Question: in the storyboard there is a object entity that can be added to a view controller. My problem is i am not sure of its purpose. What is its usefulness and also can you show its usage and how the same thing can be done programatically. I've tried dragging the object template over to a viewController but i dont know what to do with it afterwards. I'll provide a screenshot of exactly what im looking for since its in the interface builder of xcode:

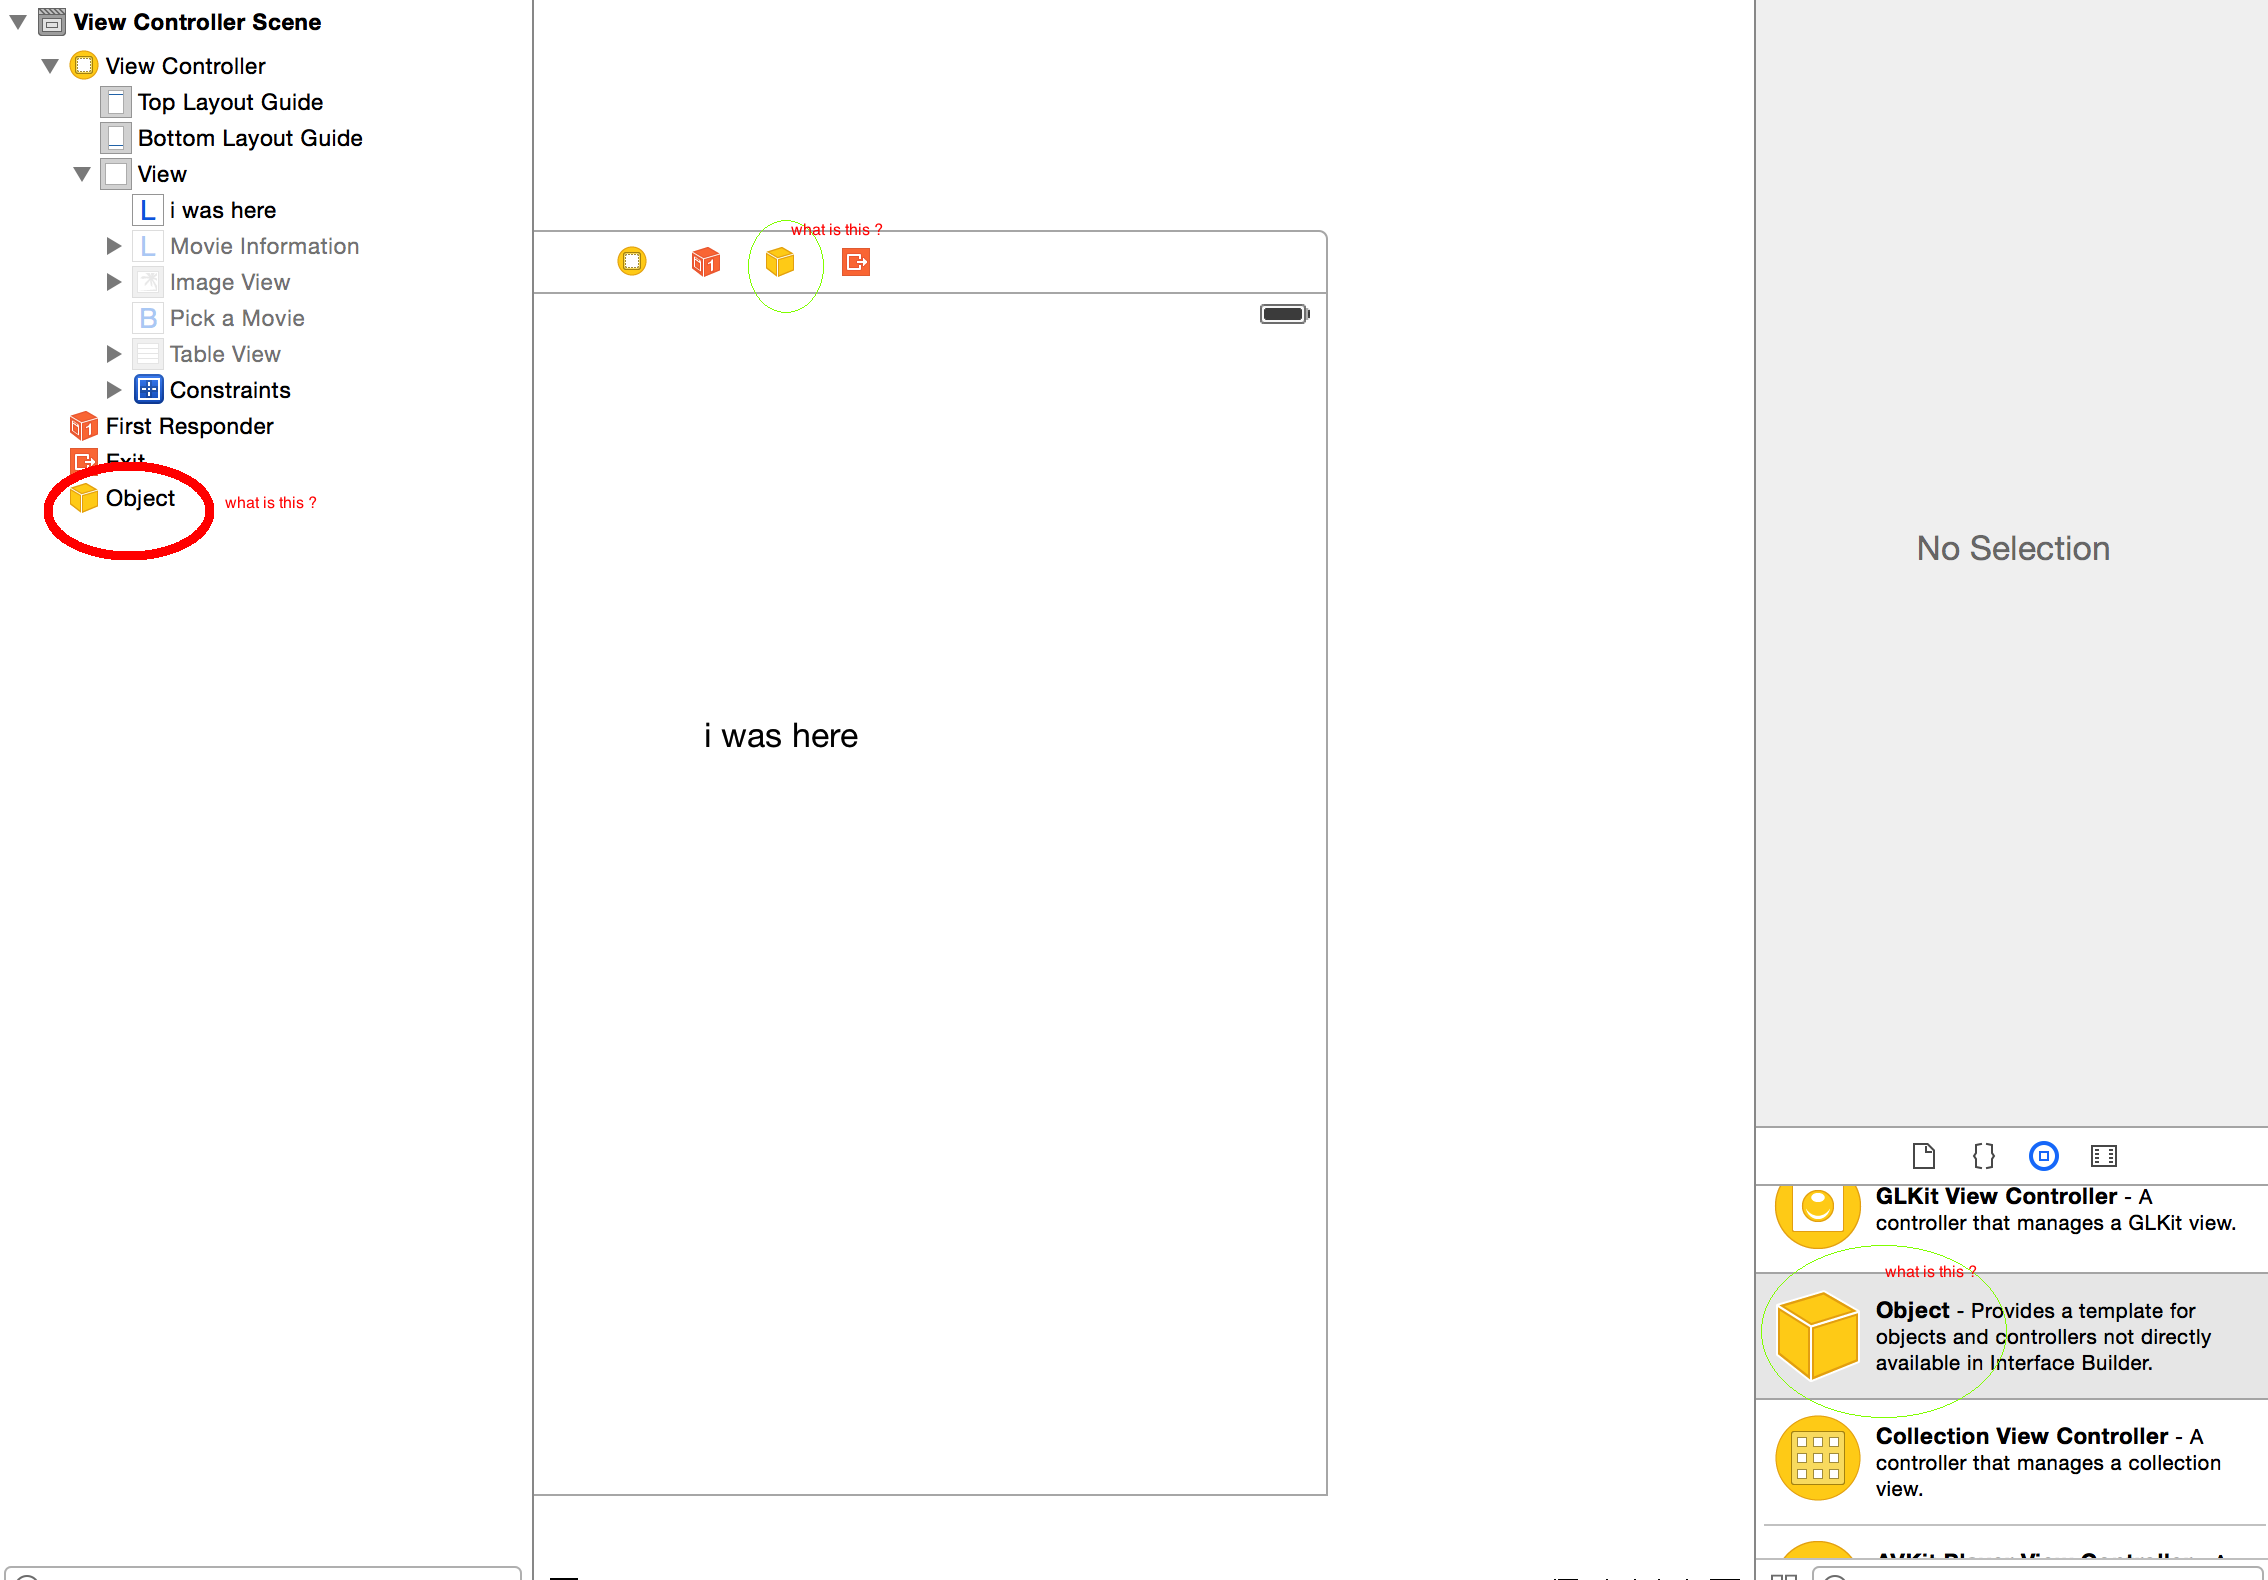
Answer: This is useful to add an instance of a custom class. After you drag the Object into the document, you change its class on the Identity inspector. When the storyboard is loaded, an instance of that class will be created.
It's relatively uncommon to need to do it. You might add some custom controller object, but usually such responsibilities would be handled by the view controller or array/tree controllers. If you don't see a need, then don't worry about it. If, someday, you do find a need, well, then you'll know why it's possible.